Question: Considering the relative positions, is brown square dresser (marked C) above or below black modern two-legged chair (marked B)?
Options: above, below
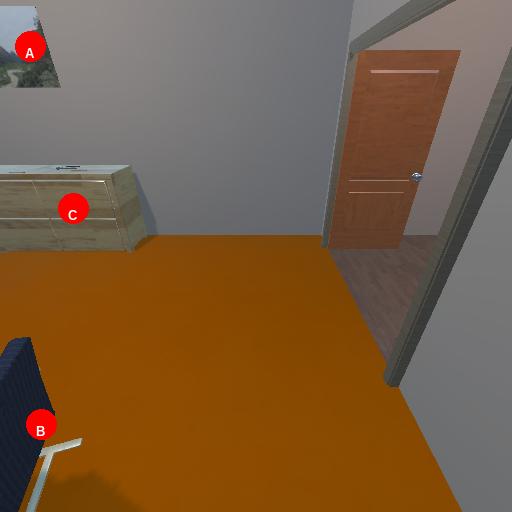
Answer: above